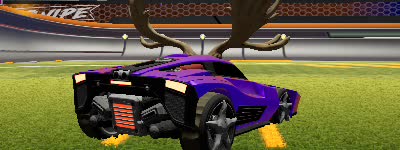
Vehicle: breakout